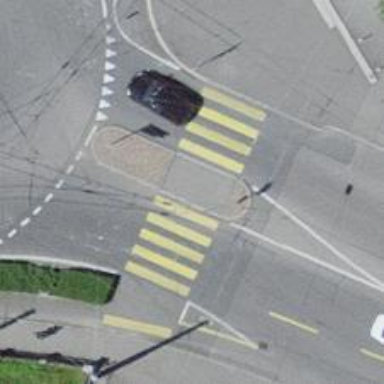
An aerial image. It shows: Uncontrolled crossing with pedestrian island.